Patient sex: F
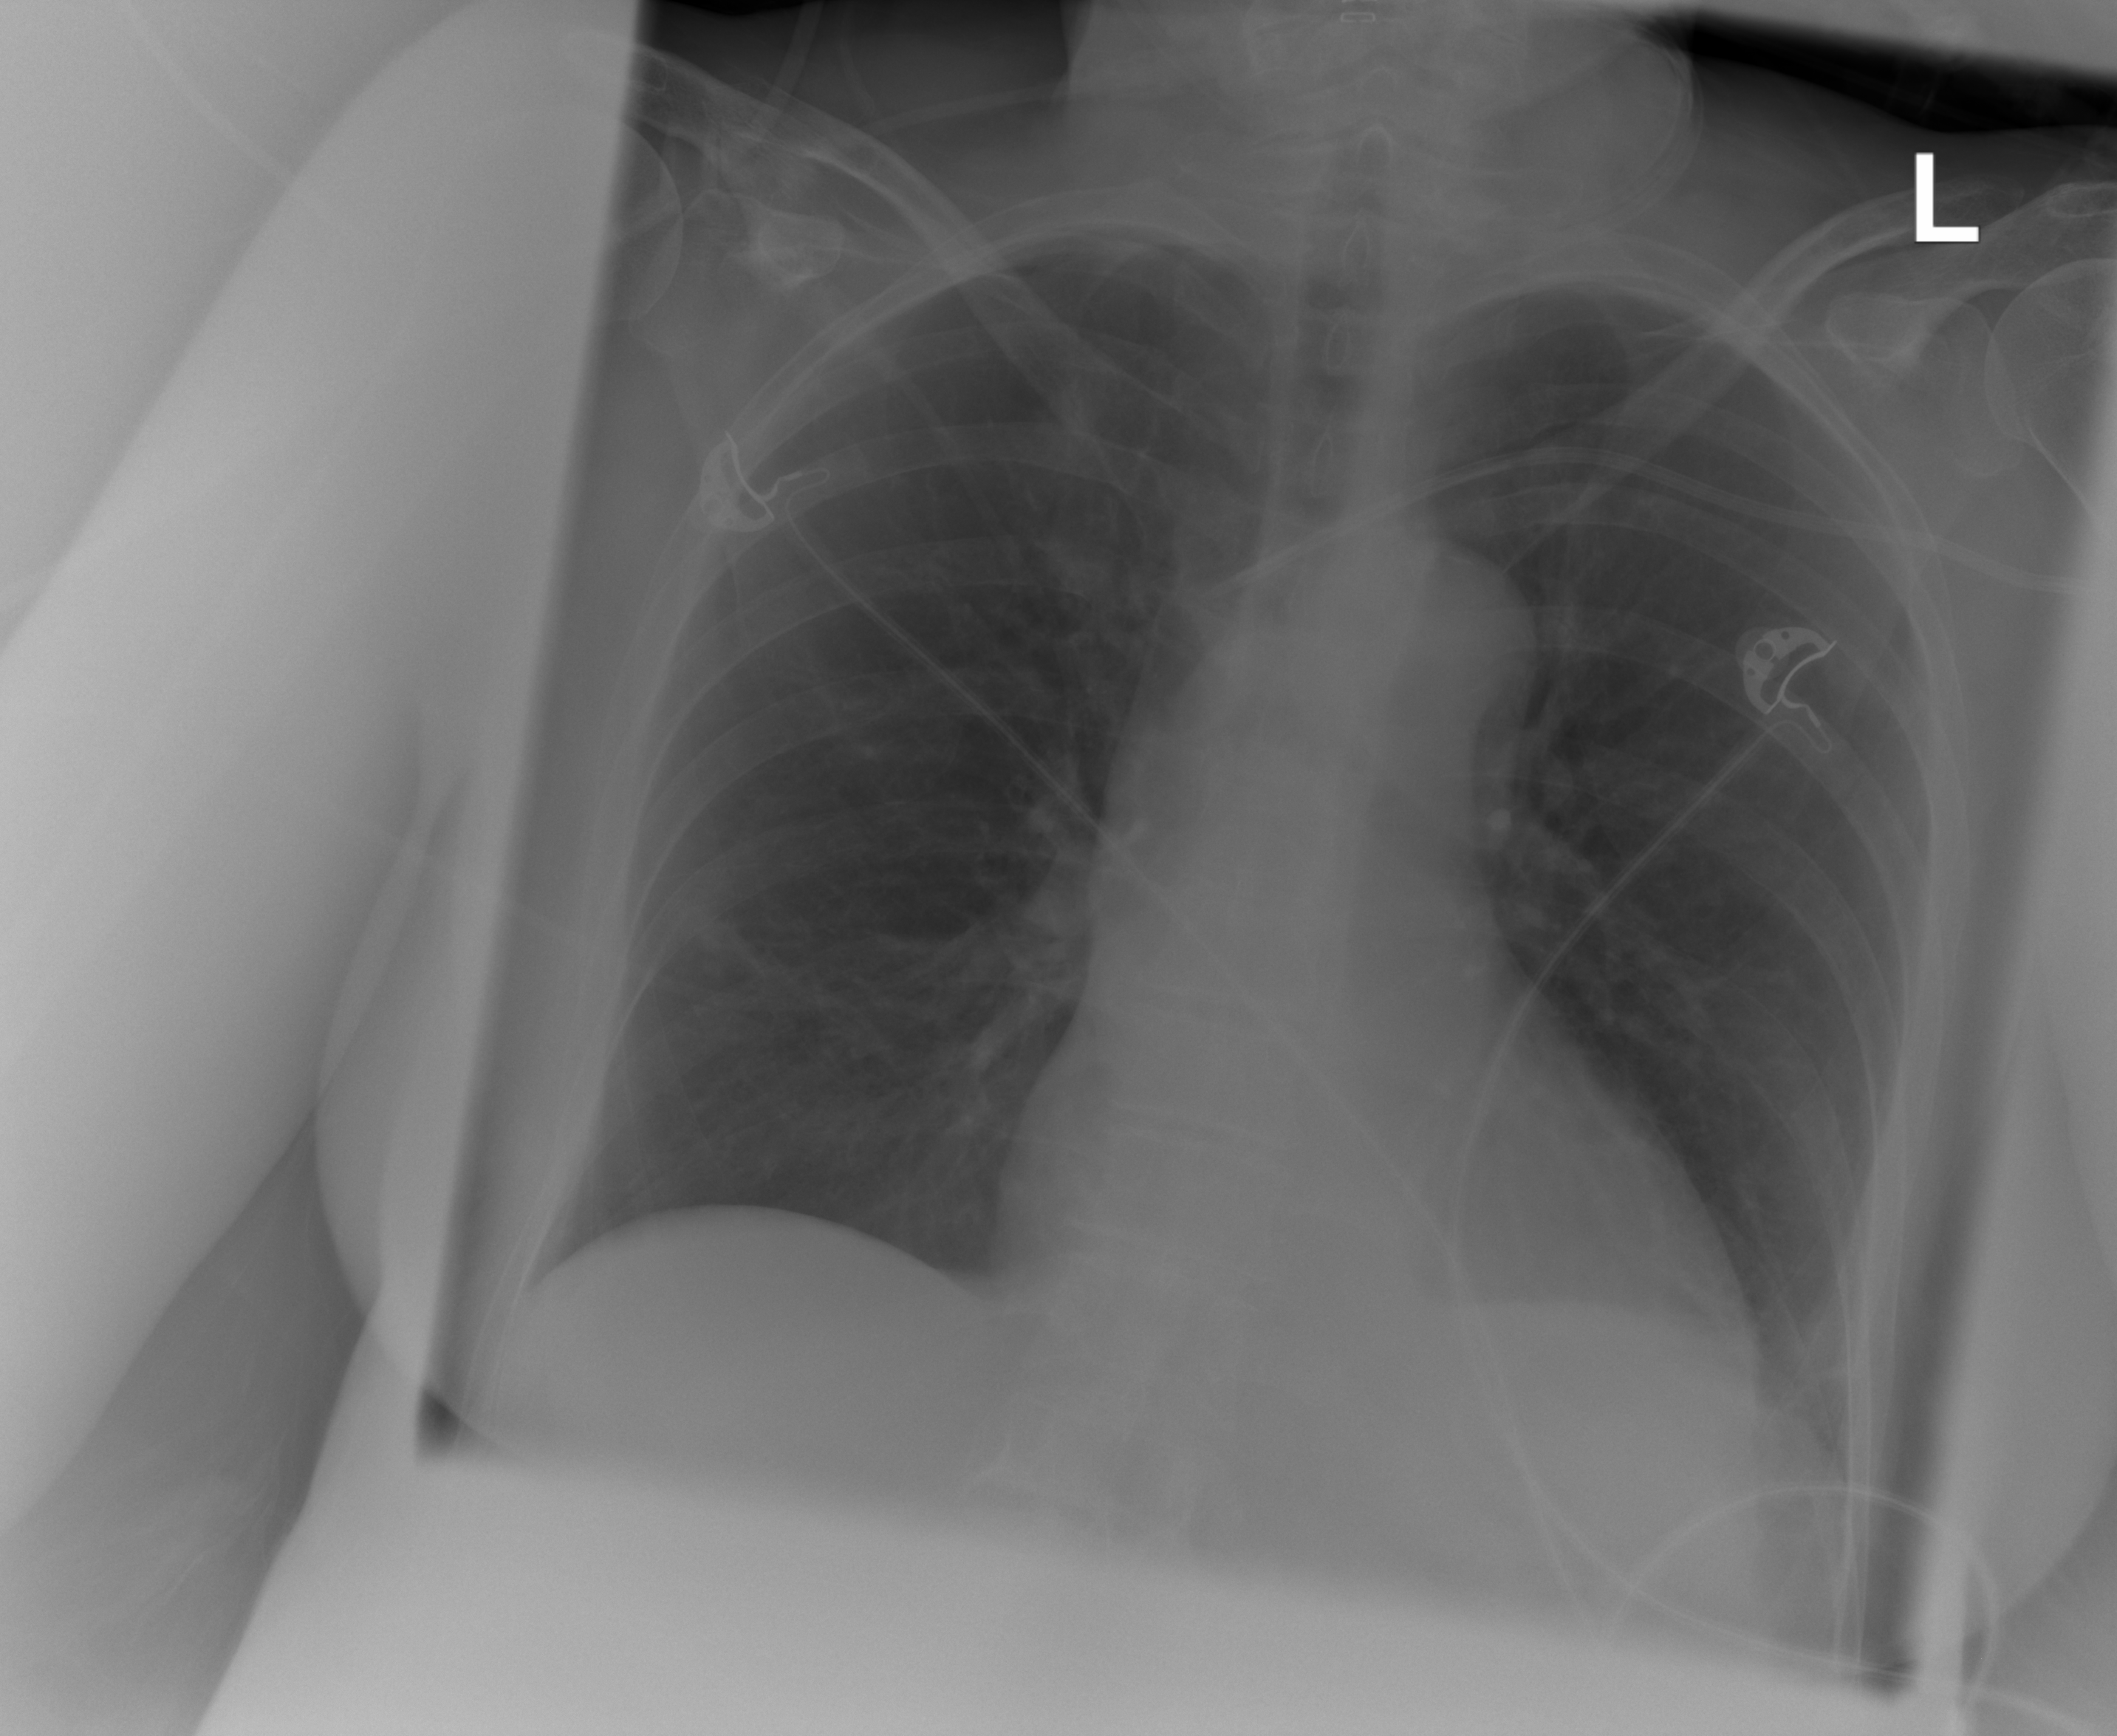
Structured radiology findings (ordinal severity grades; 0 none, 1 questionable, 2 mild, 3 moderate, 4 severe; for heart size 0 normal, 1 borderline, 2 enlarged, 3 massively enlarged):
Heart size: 0
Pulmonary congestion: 0
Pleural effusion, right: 0
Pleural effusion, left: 2
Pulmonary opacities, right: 0
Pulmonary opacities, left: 0
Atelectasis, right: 0
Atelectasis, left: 2